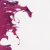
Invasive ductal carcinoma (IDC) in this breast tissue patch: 0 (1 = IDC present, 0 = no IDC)